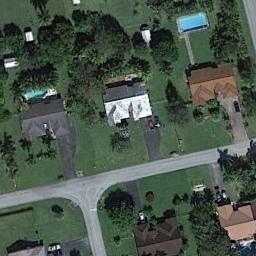
Label: residential